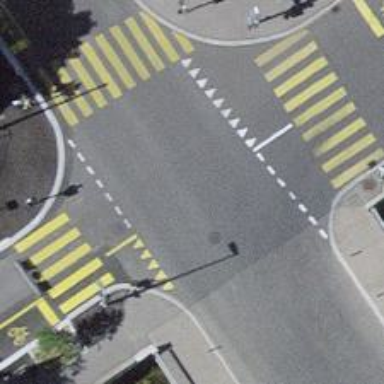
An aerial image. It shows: Road with traffic signals.